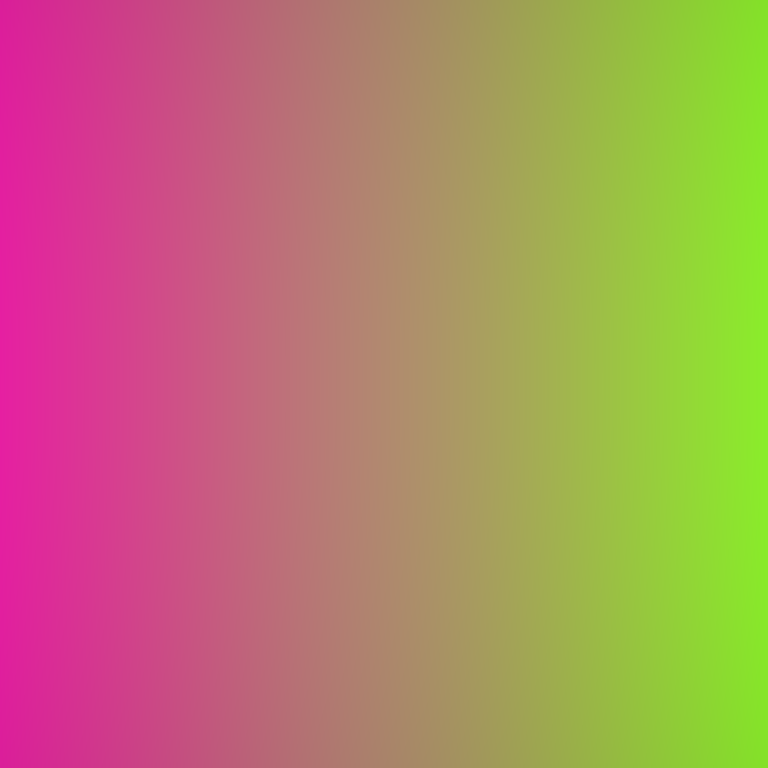
Abstract light effect, smooth gradient from vibrant pink to bright green, energetic atmosphere, soft blend, no room, no furniture, no objects.